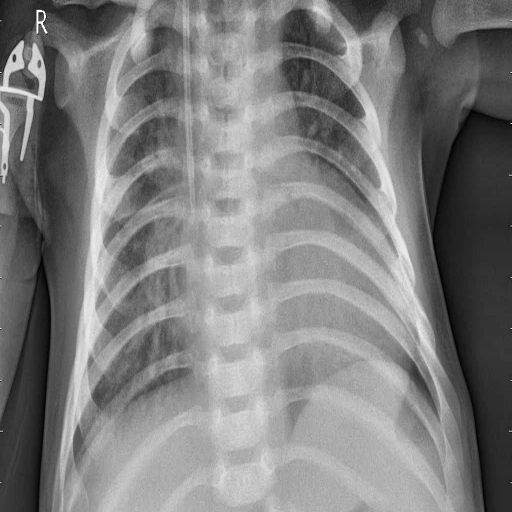
Finding: PNEUMONIA